Question: I make a custom view to user easy turn of or turn off a post. Like this image.

I have an error like:
> POST <URL>.
In 'Controller/Admin/ApartmentController.php':
'''
public function index(Request $request)
{
$variations = Apartment::all();
$dataType = DataType::where('slug', '=', 'products')->first();
return view('voyager::apartments.browse', compact('dataType', 'variations'));
}
public function active(Apartment $apartment)
{
$apartment->active = true;
$apartment->save();
}
'''
In 'resources/views/vendor/voyager/apartments/browse.blade.php':
'''
<tbody>
@foreach($variations as $data)
<tr>
<?php $checked = ($data->active == 1) ? true : false; ?>
<td>
<input type="checkbox" name="active" data-id="{{$data->id}}" class="toggleswitch toggleactive" @if($checked) checked @endif>
</td>
</tr>
@endforeach
</tbody>
@section('javascript')
<!-- DataTables -->
<script>
$(document).ready(function(){
$('.toggleswitch').bootstrapToggle();
});
function parseActionUrl(action, id) {
if (action.match(/\/[0-9]+$/)) {
return action.replace(/([0-9]+$)/, id);
}
return action + '/' + id;
}
$('.toggleactive').on('change', function() {
$.post('/admin/apartments/' + $(this).data('id') + '/active', { active: ($(this).is(':checked')) ? 1 : 0, _token : '{{ csrf_token() }}' }, function(){
toastr.success("Updated success: apartment is actived");
});
});
</script>
@stop
'''
... and 'routes/web.php':
'''
Route::group(['prefix' => 'admin'], function () {
Voyager::routes();
Route::post('apartments/:id/active', 'ApartmentController@active');
Route::group(['middleware' => ['admin.user'], 'as' => 'voyager.'], function () {
Route::resource('apartments', 'Admin\ApartmentController');
});
});
'''
Note:
If I want to when clicking button 'On', show toast message like: 'The apartment is enabled'. Else when clicking button 'Off' it will show button 'The apartment is disabled'.
Have the best way to change this code?
'''
$('.toggleactive').on('change', function() {
$.post('/admin/apartments/' + $(this).data('id') + '/active', { active: ($(this).is(':checked')) ? 1 : 0, _token : '{{ csrf_token() }}' }, function(){
toastr.success("Updated success: apartment is actived");
});
});
'''
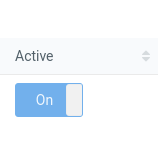
Answer: Change your route to this.
'''
Route::post('apartments/{apartment}/active', 'Admin\ApartmentController@active');
'''
Also change your controller method to this.
'''
public function active(Apartment $apartment)
{
$apartment->active = request('active');
$apartment->save();
}
'''
: Do this to update your toast message based on the request.
'''
public function active(Apartment $apartment)
{
$status = request('active');
$apartment->active = $status;
$apartment->save();
return $status;
}
$('.toggleactive').on('change', function() {
$.post('/admin/apartments/' + $(this).data('id') + '/active', { active: ($(this).is(':checked')) ? 1 : 0, _token : '{{ csrf_token() }}' }, function(data){
toastr.success("Updated success: The apartment is " + (data == 1 ? 'enabled' : 'disabled'));
});
});
'''